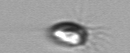
Label: Balanion